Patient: sex M, age 45
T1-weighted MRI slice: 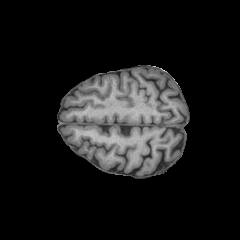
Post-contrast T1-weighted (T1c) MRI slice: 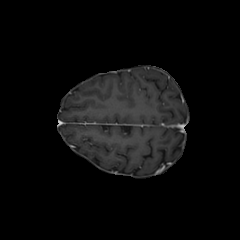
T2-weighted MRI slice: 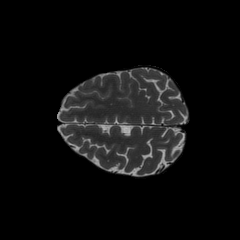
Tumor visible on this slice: no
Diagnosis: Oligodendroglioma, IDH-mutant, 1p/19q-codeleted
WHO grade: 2